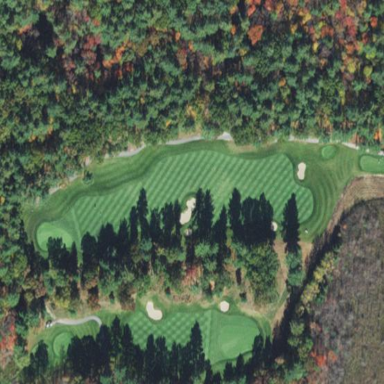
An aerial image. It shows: Golf fairway surrounded by grass.